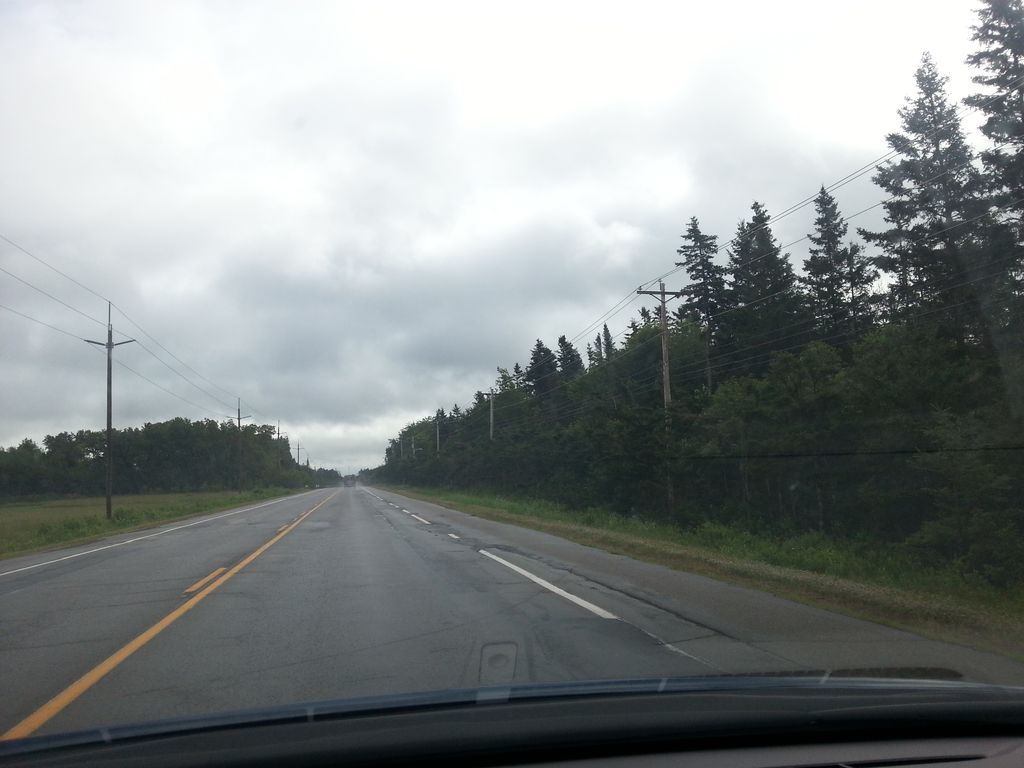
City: charlottetown